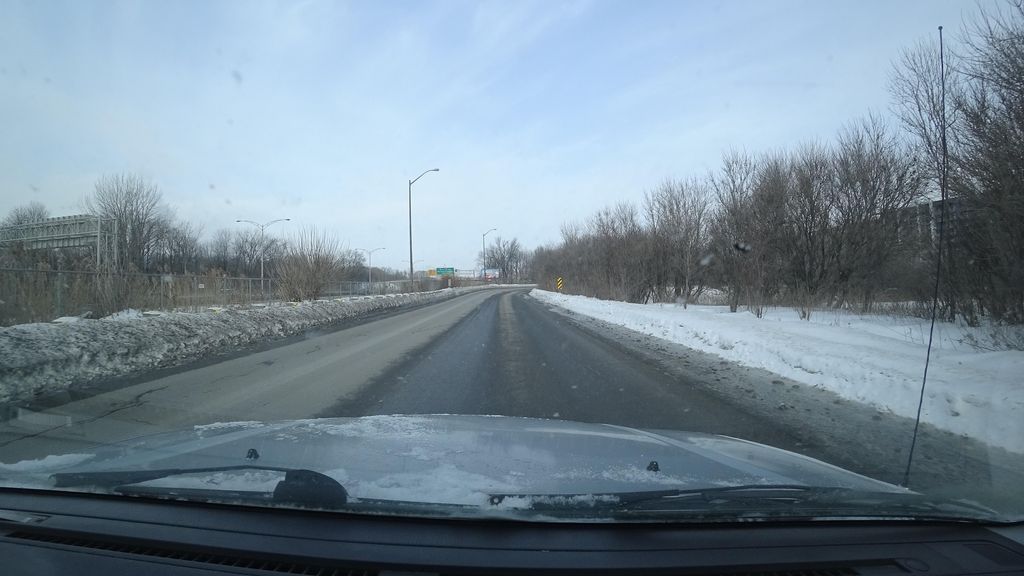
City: quebec_city